七年级 · 计数
对甲、乙两户家庭全年各项支出的统计如图所示, 已知甲户居民的衣着支出与乙户相同, 下面根据统计, 对两户家庭教育支出的费用做出判断, 正确的是( )

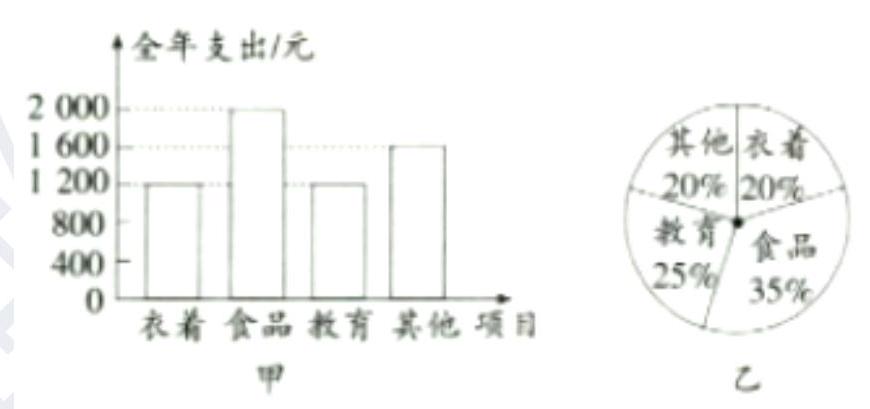
A. 甲比乙大
B. 乙比甲大
C. 甲、乙一样大
D. 无法确定

答案: B
解析: 【答案】 $B$

【解析】解; 由条形统计图, 得

衣着支出为 1200 元, 教育支出为 1200 元.

由甲户居民的衣着支出与乙户相同, 得

乙户的衣着支出为 1200 元,

乙户的总支出为 $1200 \div 20 \%=6000$ 元,

乙户的教育支出为 $6000 \times 25 \%=1500$ 元,

$\because 1500>1200$,

$\therefore$ 乙户的教育支出大.

故选: $B$.

观察条形统计图, 可得衣着支出, 教育支出, 根据衣着支出相同, 用衣着支出除以衣着所占的百分比, 可得乙户的支出, 根据乙户的支出乘以教育所占的百分比, 可得乙户的教育支出, 根据有理数的大小比较, 可得答案.

本题考查的是条形统计图和扇形统计图的综合运用, 读懂统计图, 从不同的统计图中得到必要的信息是解决问题的关键. 条形统计图能清楚地表示出每个项目的数据; 扇形统计图直接反映部分占总体的百分比大小.